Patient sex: F
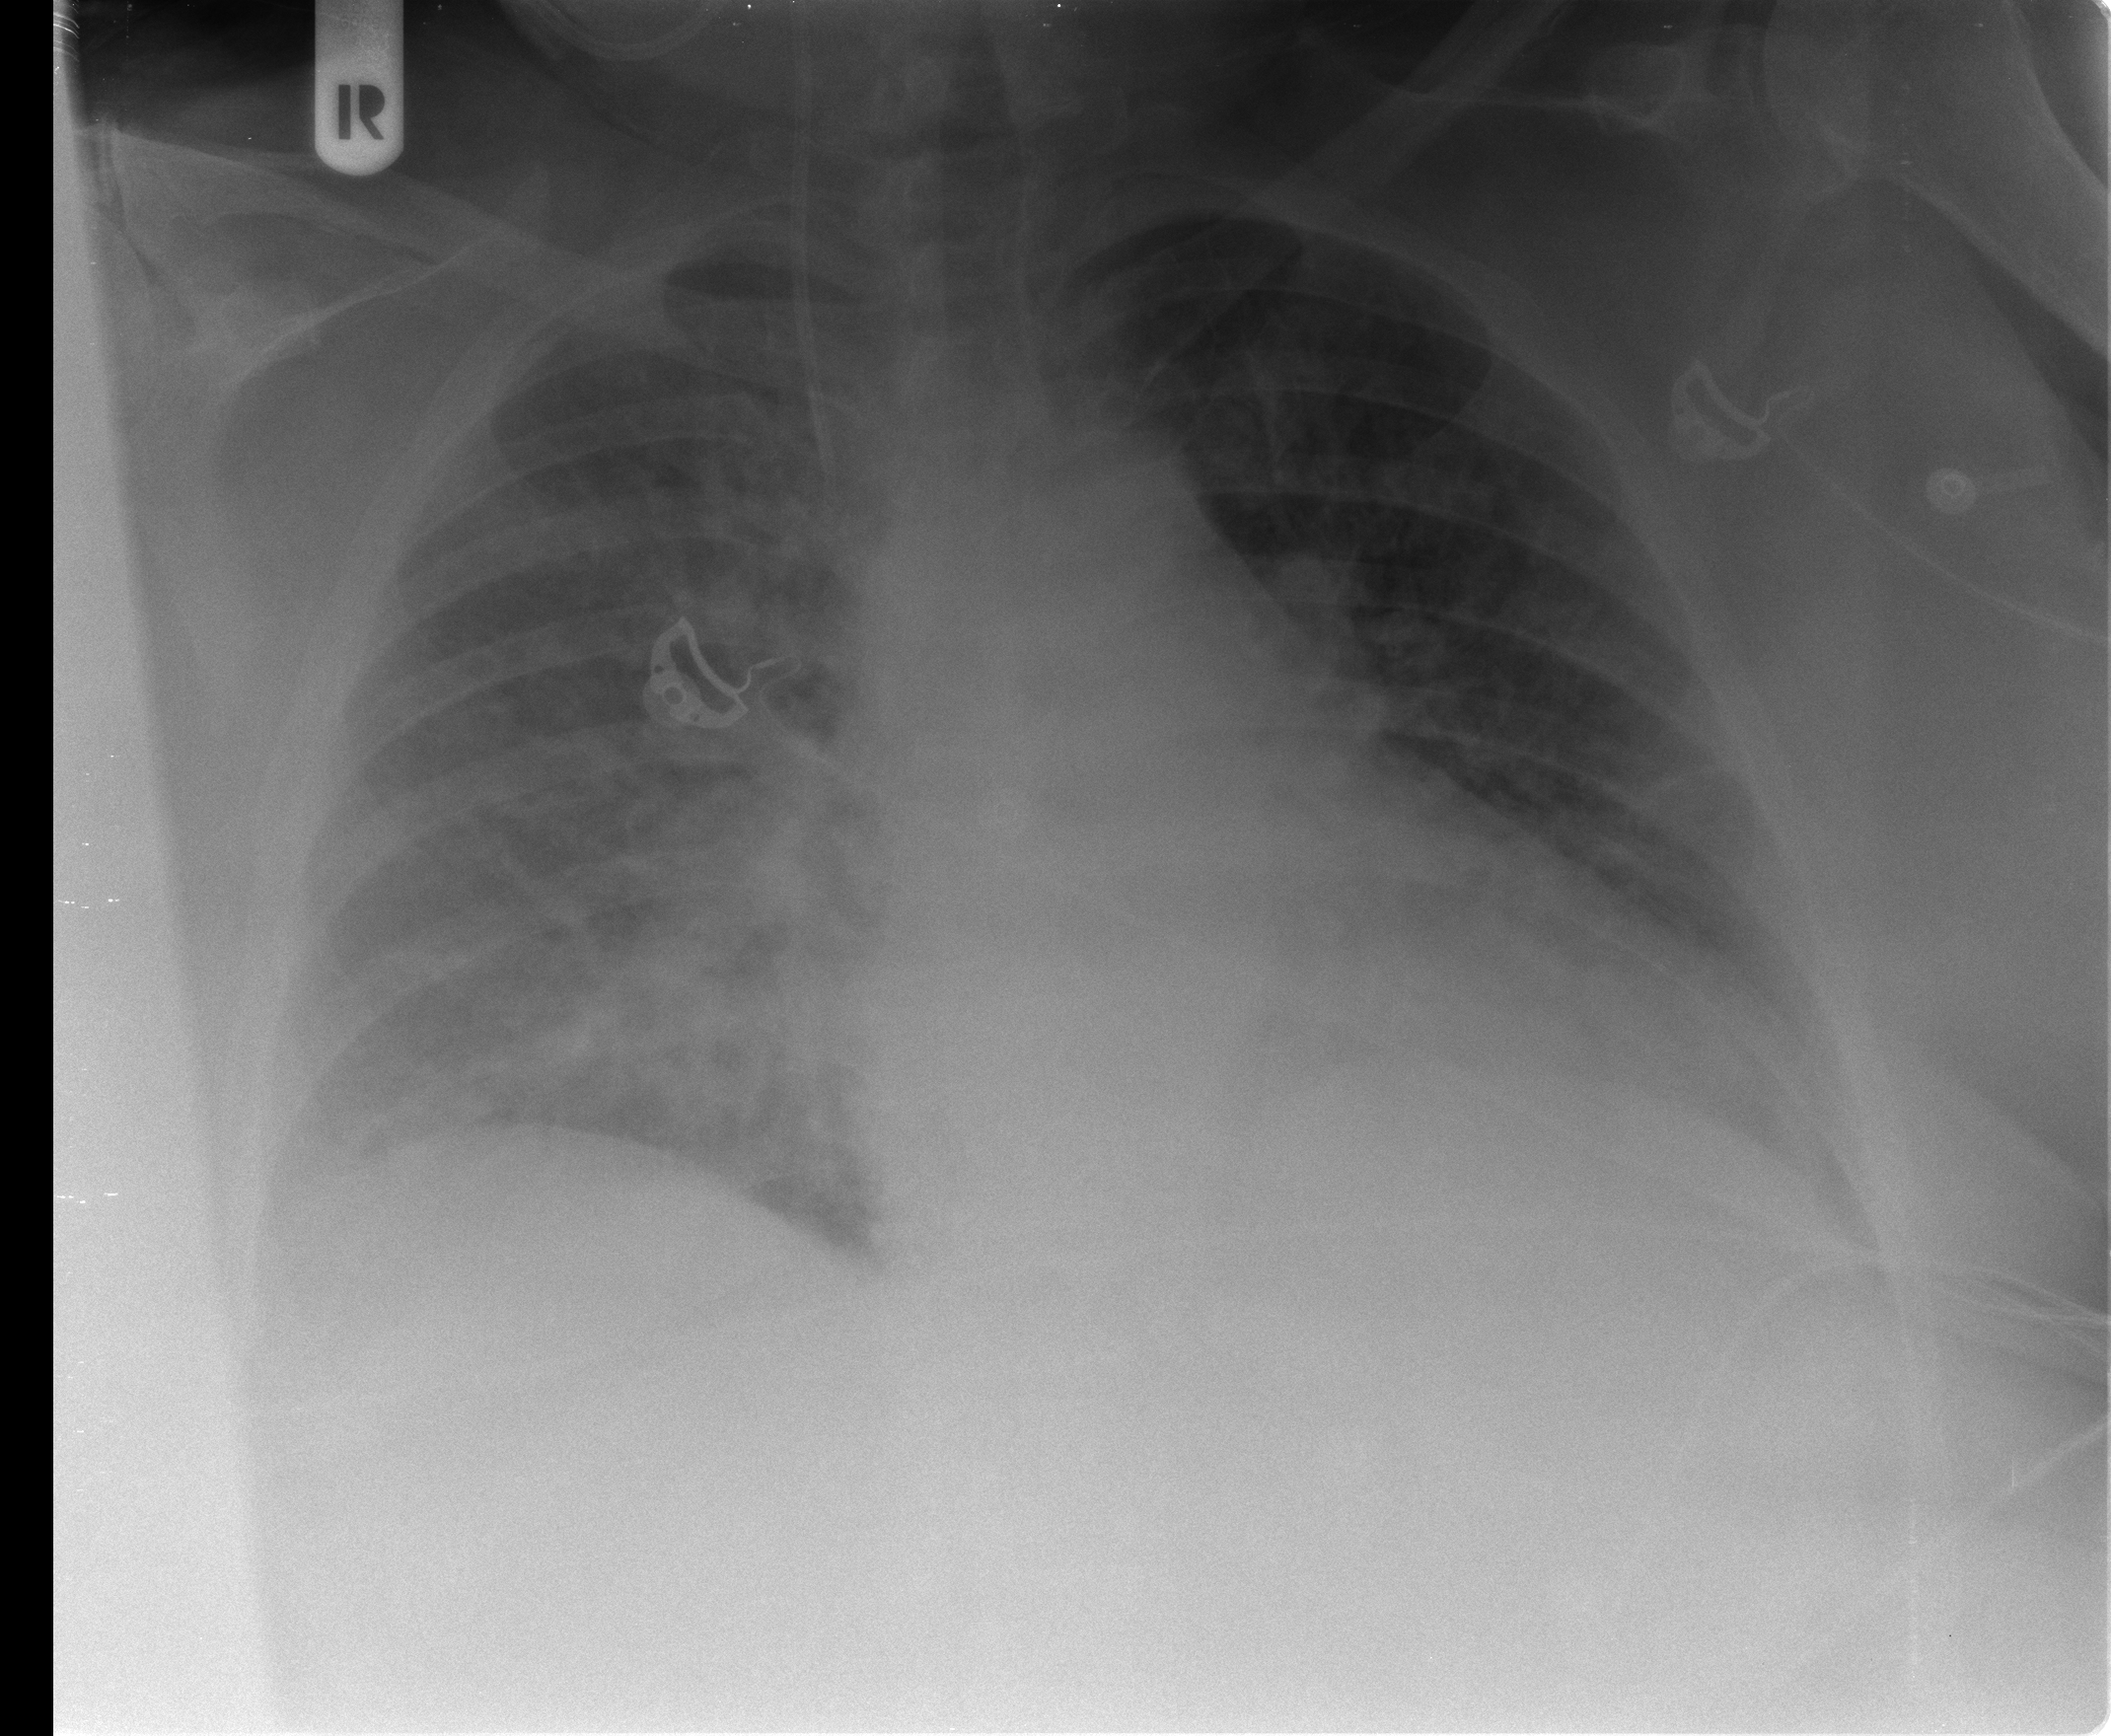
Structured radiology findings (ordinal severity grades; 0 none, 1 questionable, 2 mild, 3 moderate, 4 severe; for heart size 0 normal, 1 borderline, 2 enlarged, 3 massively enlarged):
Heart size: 2
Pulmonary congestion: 3
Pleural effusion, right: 2
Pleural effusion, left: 2
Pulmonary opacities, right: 3
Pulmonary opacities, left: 3
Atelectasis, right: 3
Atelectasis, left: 2